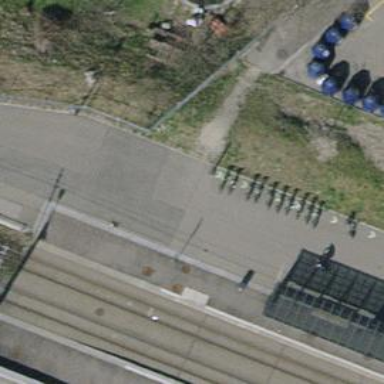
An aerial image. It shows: Bicycle rental service.